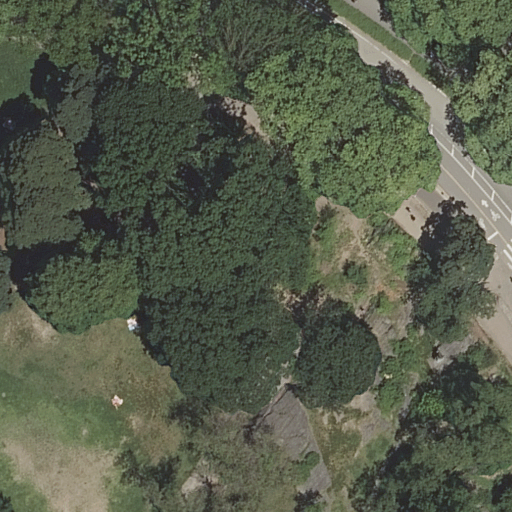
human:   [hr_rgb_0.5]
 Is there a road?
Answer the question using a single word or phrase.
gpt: yes

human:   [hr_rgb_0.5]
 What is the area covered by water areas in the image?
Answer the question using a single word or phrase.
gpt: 0m2

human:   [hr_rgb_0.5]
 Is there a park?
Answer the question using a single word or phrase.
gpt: yes

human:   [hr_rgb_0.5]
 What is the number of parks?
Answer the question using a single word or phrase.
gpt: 1

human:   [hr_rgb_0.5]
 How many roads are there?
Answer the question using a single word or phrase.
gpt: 8

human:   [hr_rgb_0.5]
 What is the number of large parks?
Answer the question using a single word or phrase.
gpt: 1

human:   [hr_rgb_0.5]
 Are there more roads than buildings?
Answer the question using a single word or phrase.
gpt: yes

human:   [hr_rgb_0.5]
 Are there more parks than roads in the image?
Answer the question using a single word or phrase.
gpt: no

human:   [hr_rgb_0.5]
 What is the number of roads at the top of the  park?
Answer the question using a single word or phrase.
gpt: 0

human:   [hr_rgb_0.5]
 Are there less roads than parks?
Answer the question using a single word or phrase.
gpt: no

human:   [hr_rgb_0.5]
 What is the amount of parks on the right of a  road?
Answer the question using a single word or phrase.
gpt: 1

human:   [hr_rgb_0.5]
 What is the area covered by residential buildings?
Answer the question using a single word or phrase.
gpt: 0m2

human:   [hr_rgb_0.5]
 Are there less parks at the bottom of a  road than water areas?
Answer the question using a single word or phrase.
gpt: no

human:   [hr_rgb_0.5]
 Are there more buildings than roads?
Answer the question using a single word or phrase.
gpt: no

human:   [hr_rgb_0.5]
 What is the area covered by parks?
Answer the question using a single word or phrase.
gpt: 10627m2

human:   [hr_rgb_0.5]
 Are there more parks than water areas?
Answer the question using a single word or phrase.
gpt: yes

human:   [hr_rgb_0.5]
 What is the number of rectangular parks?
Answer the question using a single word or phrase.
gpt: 1

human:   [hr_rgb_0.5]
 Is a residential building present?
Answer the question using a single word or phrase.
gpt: no

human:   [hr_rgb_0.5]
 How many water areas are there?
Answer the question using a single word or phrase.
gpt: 0

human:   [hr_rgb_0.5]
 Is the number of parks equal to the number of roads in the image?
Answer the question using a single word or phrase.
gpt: no

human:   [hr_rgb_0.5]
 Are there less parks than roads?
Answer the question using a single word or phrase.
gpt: yes

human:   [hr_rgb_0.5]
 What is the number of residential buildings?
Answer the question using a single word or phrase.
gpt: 0

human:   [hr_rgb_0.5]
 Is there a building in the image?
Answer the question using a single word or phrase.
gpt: no

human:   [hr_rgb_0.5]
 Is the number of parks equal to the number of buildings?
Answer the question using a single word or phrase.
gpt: no

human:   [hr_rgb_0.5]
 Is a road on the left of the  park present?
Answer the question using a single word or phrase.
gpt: yes

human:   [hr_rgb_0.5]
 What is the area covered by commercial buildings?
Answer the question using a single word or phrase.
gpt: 0m2

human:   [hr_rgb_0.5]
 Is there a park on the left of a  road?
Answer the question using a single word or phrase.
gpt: no

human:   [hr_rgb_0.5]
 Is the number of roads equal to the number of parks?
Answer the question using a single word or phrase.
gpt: no

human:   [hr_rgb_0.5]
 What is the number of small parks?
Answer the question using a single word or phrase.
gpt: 0

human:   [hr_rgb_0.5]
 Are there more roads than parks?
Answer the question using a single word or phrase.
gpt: yes

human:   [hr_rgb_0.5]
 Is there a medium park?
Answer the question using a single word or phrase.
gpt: no

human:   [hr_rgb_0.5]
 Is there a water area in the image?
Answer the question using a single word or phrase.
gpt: no

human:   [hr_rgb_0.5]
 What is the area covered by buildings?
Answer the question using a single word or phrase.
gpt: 0m2

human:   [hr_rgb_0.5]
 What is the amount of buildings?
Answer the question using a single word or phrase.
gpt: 0

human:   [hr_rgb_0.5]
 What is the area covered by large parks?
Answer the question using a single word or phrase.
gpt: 10627m2

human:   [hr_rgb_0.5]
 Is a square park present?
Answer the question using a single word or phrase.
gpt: no

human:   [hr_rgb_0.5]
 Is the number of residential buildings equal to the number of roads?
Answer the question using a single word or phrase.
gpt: no

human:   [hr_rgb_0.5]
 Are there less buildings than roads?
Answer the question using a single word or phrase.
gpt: yes

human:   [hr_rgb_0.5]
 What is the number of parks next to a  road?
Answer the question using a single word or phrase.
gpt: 1

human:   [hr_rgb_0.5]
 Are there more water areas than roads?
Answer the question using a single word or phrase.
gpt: no

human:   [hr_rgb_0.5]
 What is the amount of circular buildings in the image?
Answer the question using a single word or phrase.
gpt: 0

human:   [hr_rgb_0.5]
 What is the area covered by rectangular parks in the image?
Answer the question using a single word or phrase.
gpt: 10627m2

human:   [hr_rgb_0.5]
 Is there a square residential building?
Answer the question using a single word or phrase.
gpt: no

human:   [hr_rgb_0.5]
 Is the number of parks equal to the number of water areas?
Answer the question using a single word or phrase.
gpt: no

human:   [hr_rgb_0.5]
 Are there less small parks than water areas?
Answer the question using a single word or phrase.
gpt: no

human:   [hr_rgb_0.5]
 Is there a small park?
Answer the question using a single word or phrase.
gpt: no

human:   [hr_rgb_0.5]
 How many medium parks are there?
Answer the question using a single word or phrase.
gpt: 0

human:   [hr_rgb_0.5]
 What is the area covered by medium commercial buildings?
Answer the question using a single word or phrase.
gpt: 0m2

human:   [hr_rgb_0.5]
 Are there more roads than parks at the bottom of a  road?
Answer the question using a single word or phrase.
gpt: yes

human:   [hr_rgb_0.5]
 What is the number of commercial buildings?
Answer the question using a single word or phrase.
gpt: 0

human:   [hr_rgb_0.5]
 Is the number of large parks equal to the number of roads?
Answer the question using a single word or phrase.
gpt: no

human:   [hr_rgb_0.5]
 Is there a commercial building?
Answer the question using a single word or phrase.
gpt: no

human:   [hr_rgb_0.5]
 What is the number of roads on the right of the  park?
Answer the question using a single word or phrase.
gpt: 0

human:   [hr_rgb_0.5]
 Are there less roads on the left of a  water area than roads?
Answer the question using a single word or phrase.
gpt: yes

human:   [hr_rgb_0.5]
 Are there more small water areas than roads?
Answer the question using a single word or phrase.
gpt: no

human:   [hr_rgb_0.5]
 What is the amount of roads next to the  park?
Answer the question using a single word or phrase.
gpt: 8

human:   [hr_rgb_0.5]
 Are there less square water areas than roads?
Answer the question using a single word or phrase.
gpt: yes

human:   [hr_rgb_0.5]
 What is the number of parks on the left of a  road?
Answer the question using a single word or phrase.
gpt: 0

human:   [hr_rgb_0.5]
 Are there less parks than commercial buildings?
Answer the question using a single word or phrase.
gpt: no

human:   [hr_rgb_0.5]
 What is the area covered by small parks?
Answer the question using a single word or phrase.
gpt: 0m2

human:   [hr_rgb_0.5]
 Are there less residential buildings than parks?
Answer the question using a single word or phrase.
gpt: yes

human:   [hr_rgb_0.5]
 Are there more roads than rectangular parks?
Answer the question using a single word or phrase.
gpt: yes

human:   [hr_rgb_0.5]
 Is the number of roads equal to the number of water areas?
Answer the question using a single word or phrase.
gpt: no

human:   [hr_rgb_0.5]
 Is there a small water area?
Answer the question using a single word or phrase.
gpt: no